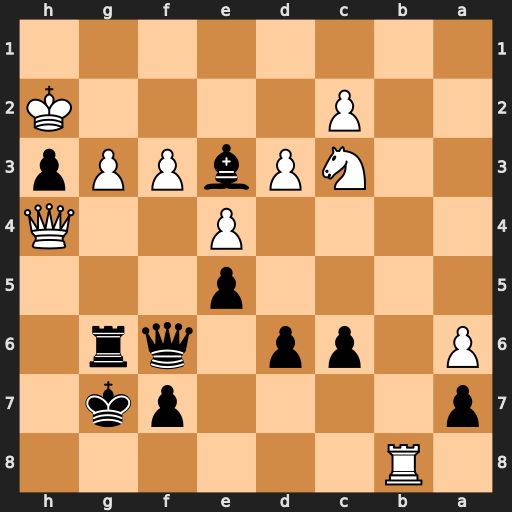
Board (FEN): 1R6/p4pk1/P1pp1qr1/4p3/4P2Q/2NPbPPp/2P4K/8
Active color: b
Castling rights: -
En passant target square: -
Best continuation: Bg1+ Kxh3 Rh6 Kg2 Rxh4